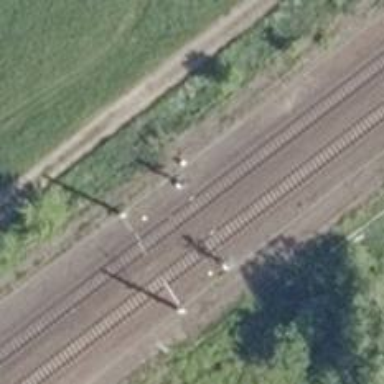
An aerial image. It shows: Railway signal.